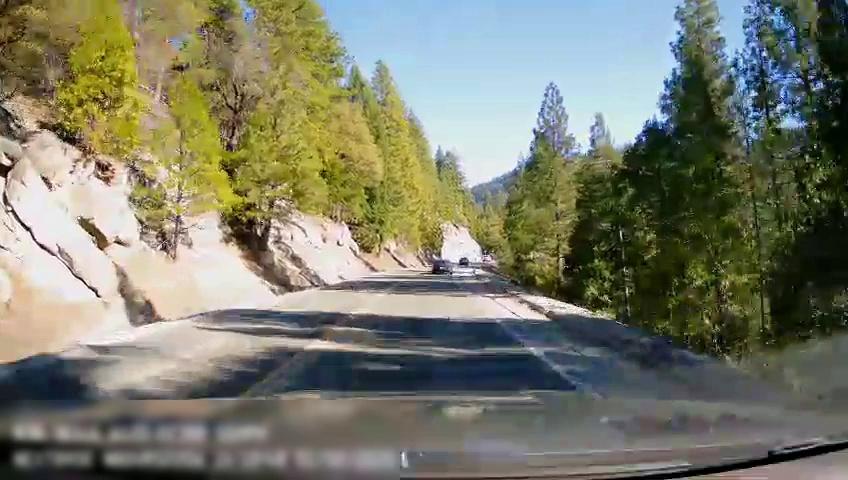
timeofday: Day
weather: Sunny
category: Drivable Space
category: Vehicles | Car
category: Vehicles | Car
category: Lanes | Opposite Lane
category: Lanes | Current Lane
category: Lanes | Opposite Lane
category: Lanes | Current Lane